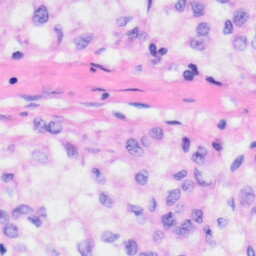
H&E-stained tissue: Liver